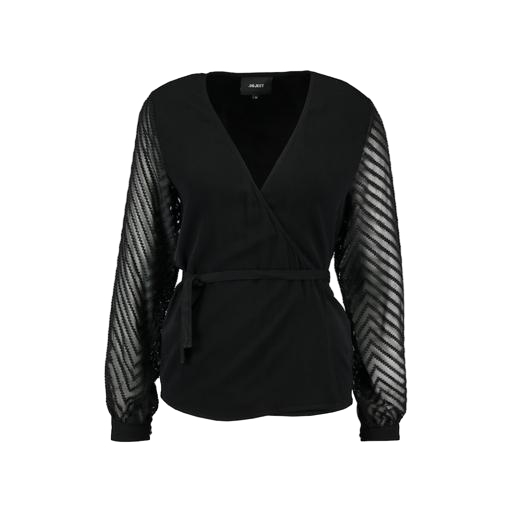
black long-sleeved wrap top, black long-sleeve wrap top, elisha wrap blouse, white background